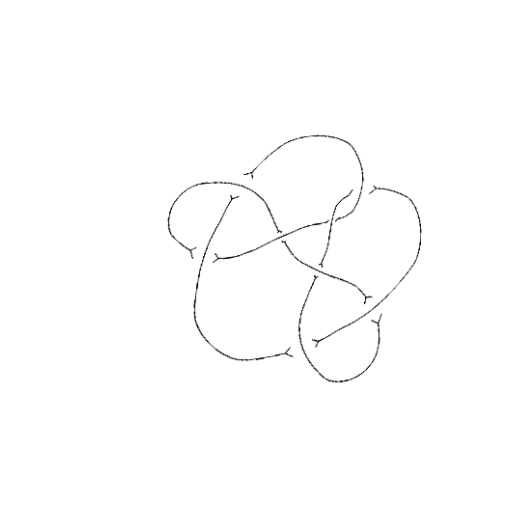
Crossing number: 8